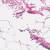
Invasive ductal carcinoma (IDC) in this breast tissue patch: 0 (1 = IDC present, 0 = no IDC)